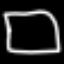
Label: square